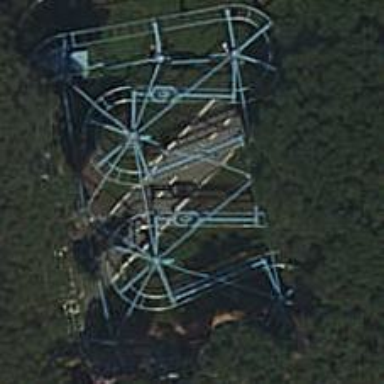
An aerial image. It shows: Train attraction.